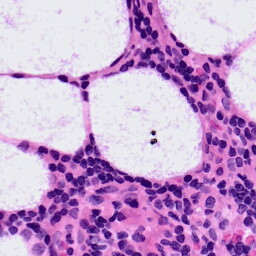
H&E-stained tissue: LymphNode